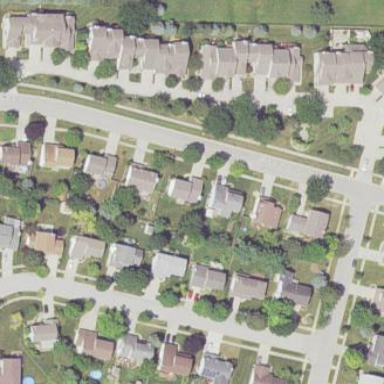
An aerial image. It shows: Residential neighbourhood with condominiums.